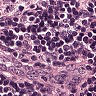
Metastatic tissue present: no